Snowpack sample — Buffalo Mountain, Silverthorne, Colorado, USA (2/22/26, 2:02 PM MST)
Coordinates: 39.622, -106.113
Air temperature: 33 °F
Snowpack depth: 63 cm
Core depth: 10 cm
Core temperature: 32 °F
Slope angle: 11°, slope face: 116°
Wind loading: low
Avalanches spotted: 0
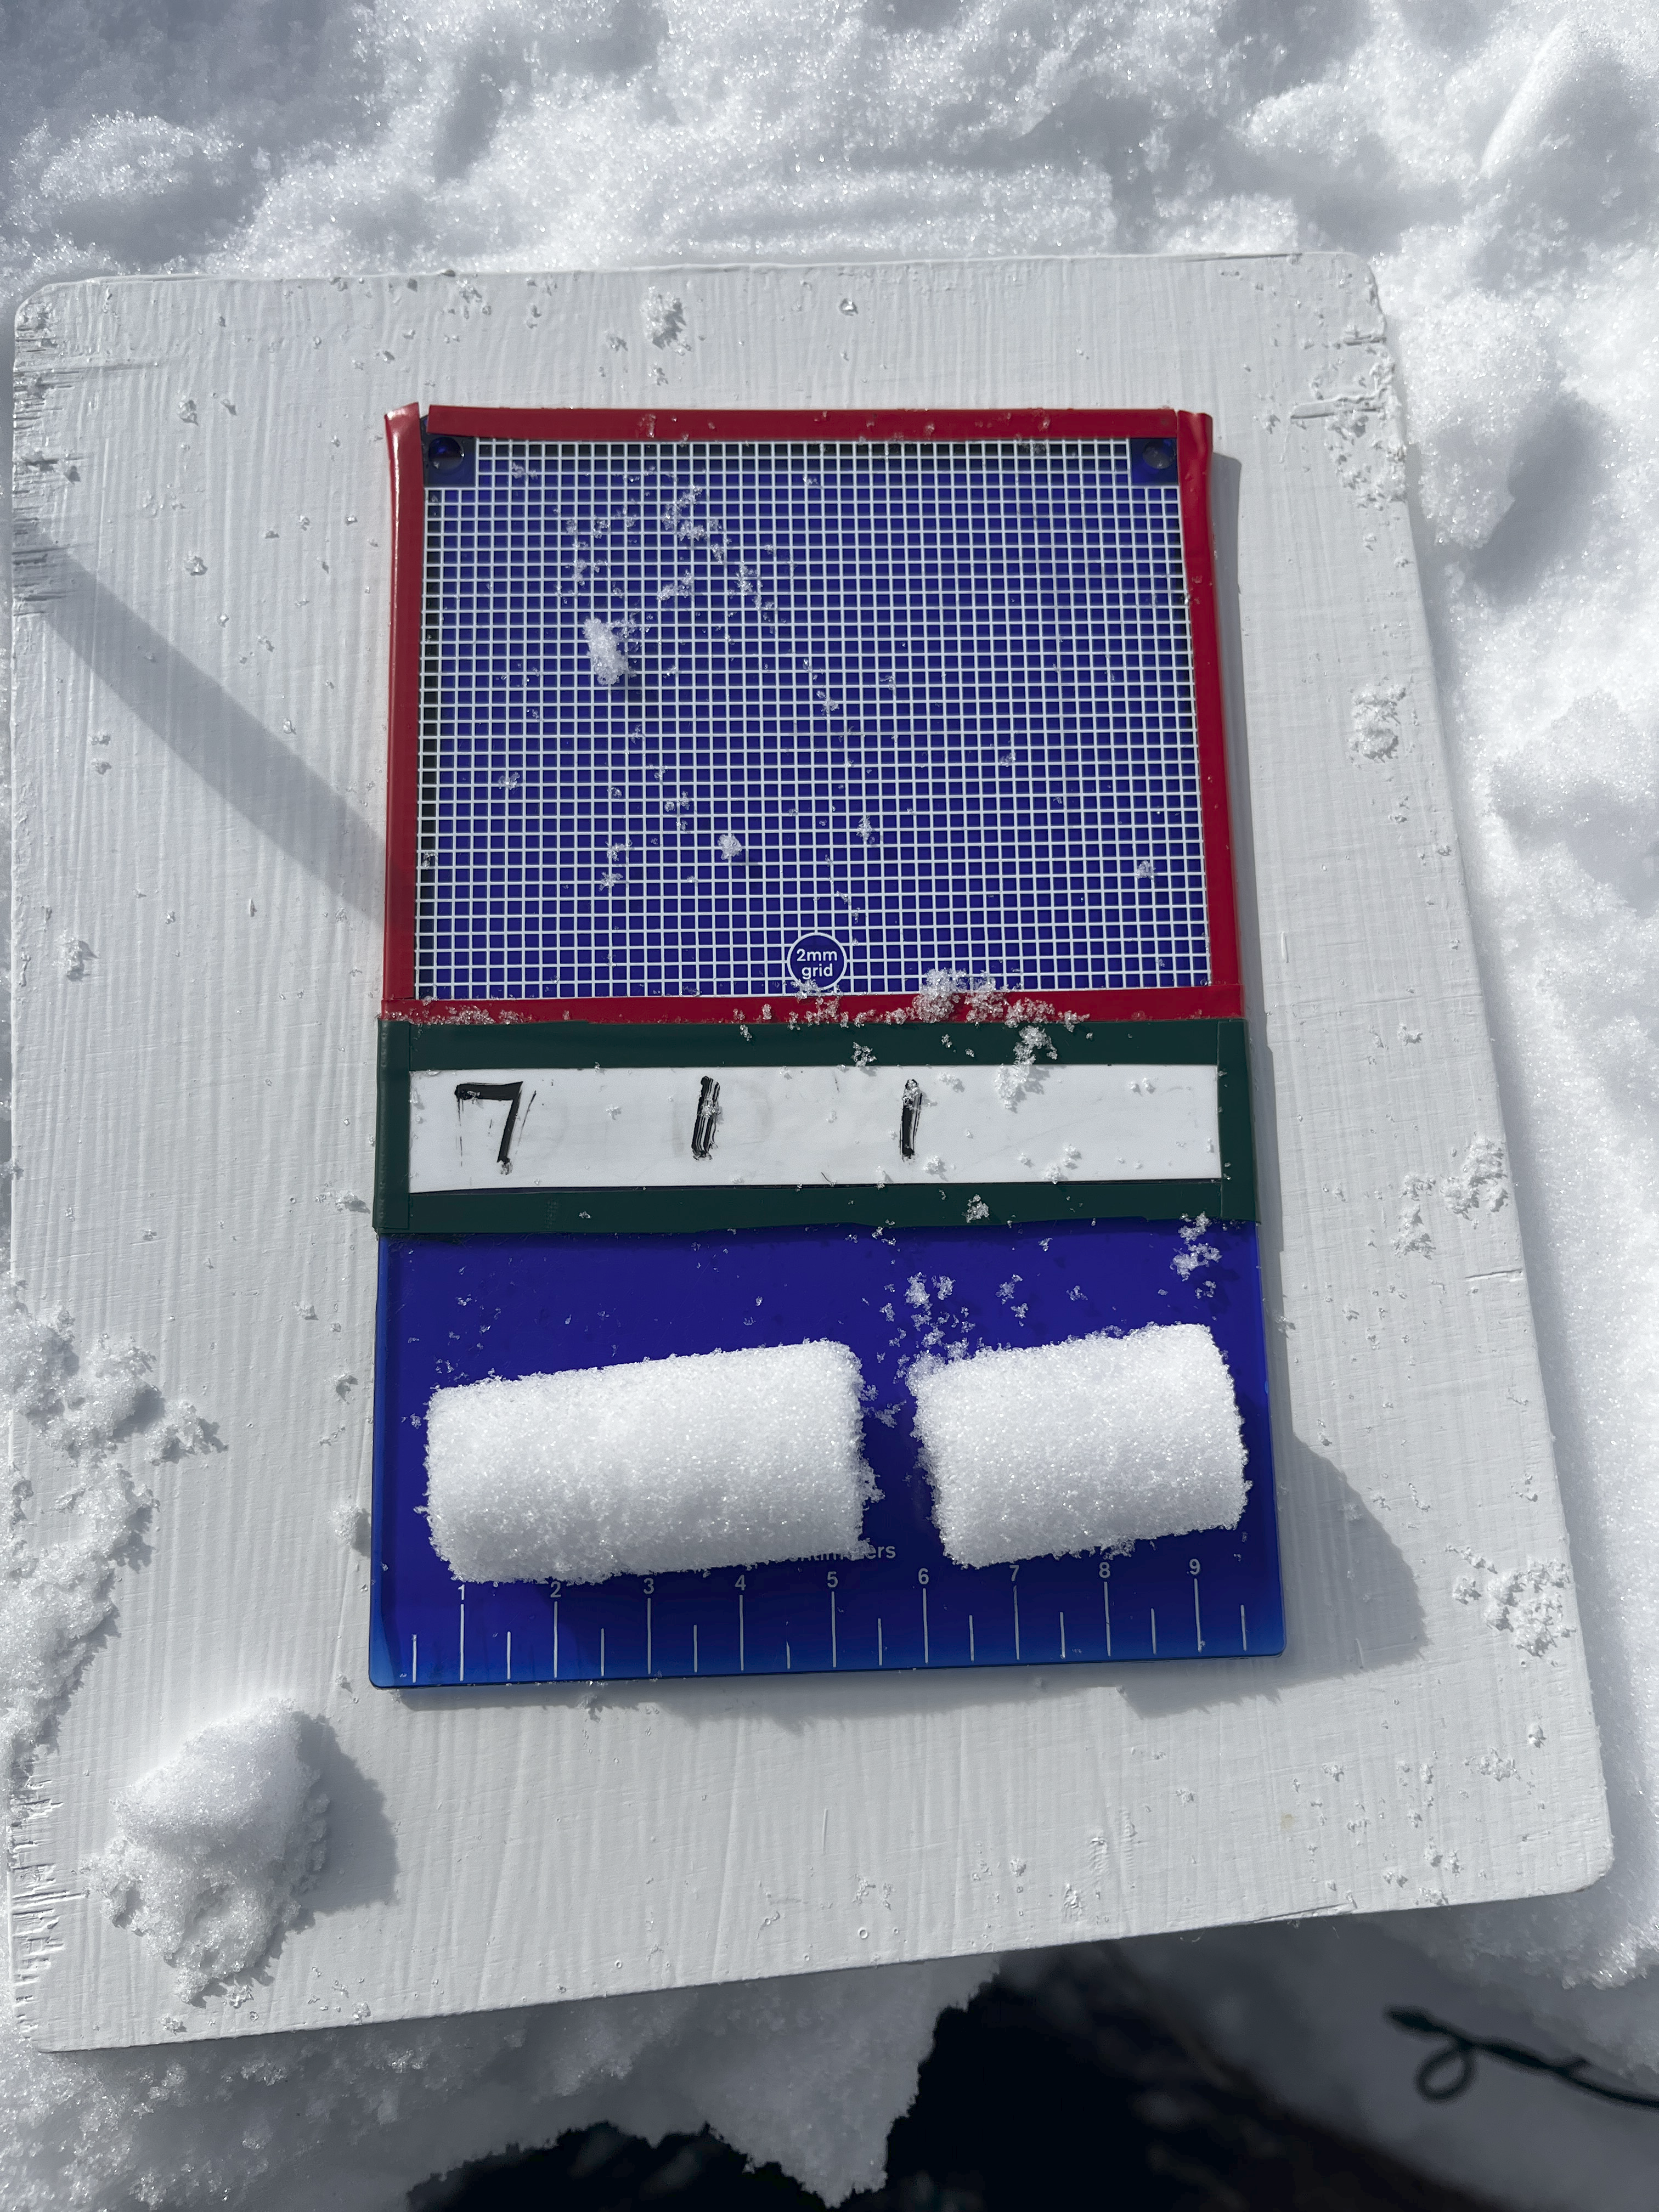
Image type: crystal_card
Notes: In a firebreak similar to site 1, minimal wind loading with no spotted avalanches (not many faces in view though)